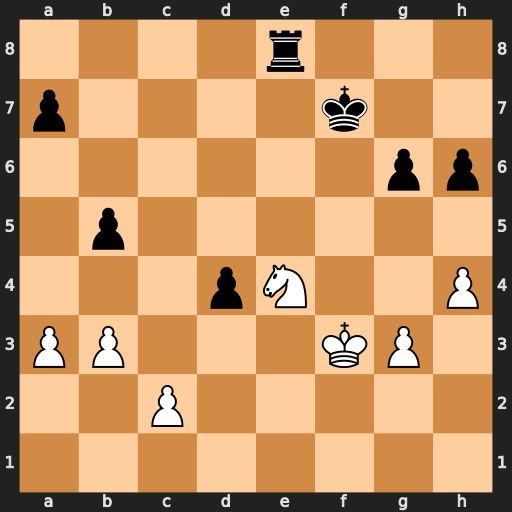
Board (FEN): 4r3/p4k2/6pp/1p6/3pN2P/PP3KP1/2P5/8
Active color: w
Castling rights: -
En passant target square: -
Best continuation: Nd6+ Kf8 Nxe8